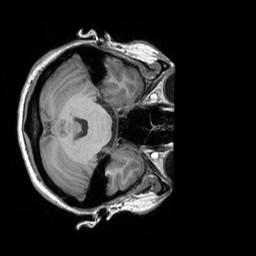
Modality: T1w
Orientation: axial
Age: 31
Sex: female
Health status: healthy
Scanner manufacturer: siemens
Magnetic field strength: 3 T
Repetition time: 2.3 s
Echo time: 0.00303 s